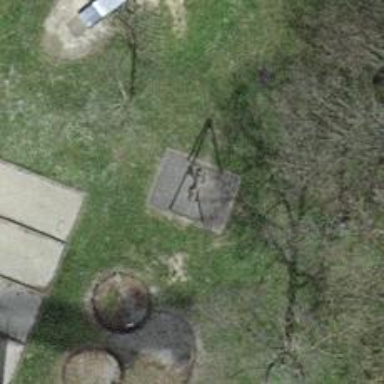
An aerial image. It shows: Playground featuring swings.